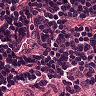
Metastatic tissue present: no